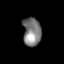
Tissue: prostate
Cell type: T cells
Senescence score: 0.8364
Nuclear area (px): 506
Mean DAPI intensity: 125.35